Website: home-depot
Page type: newsletter-management
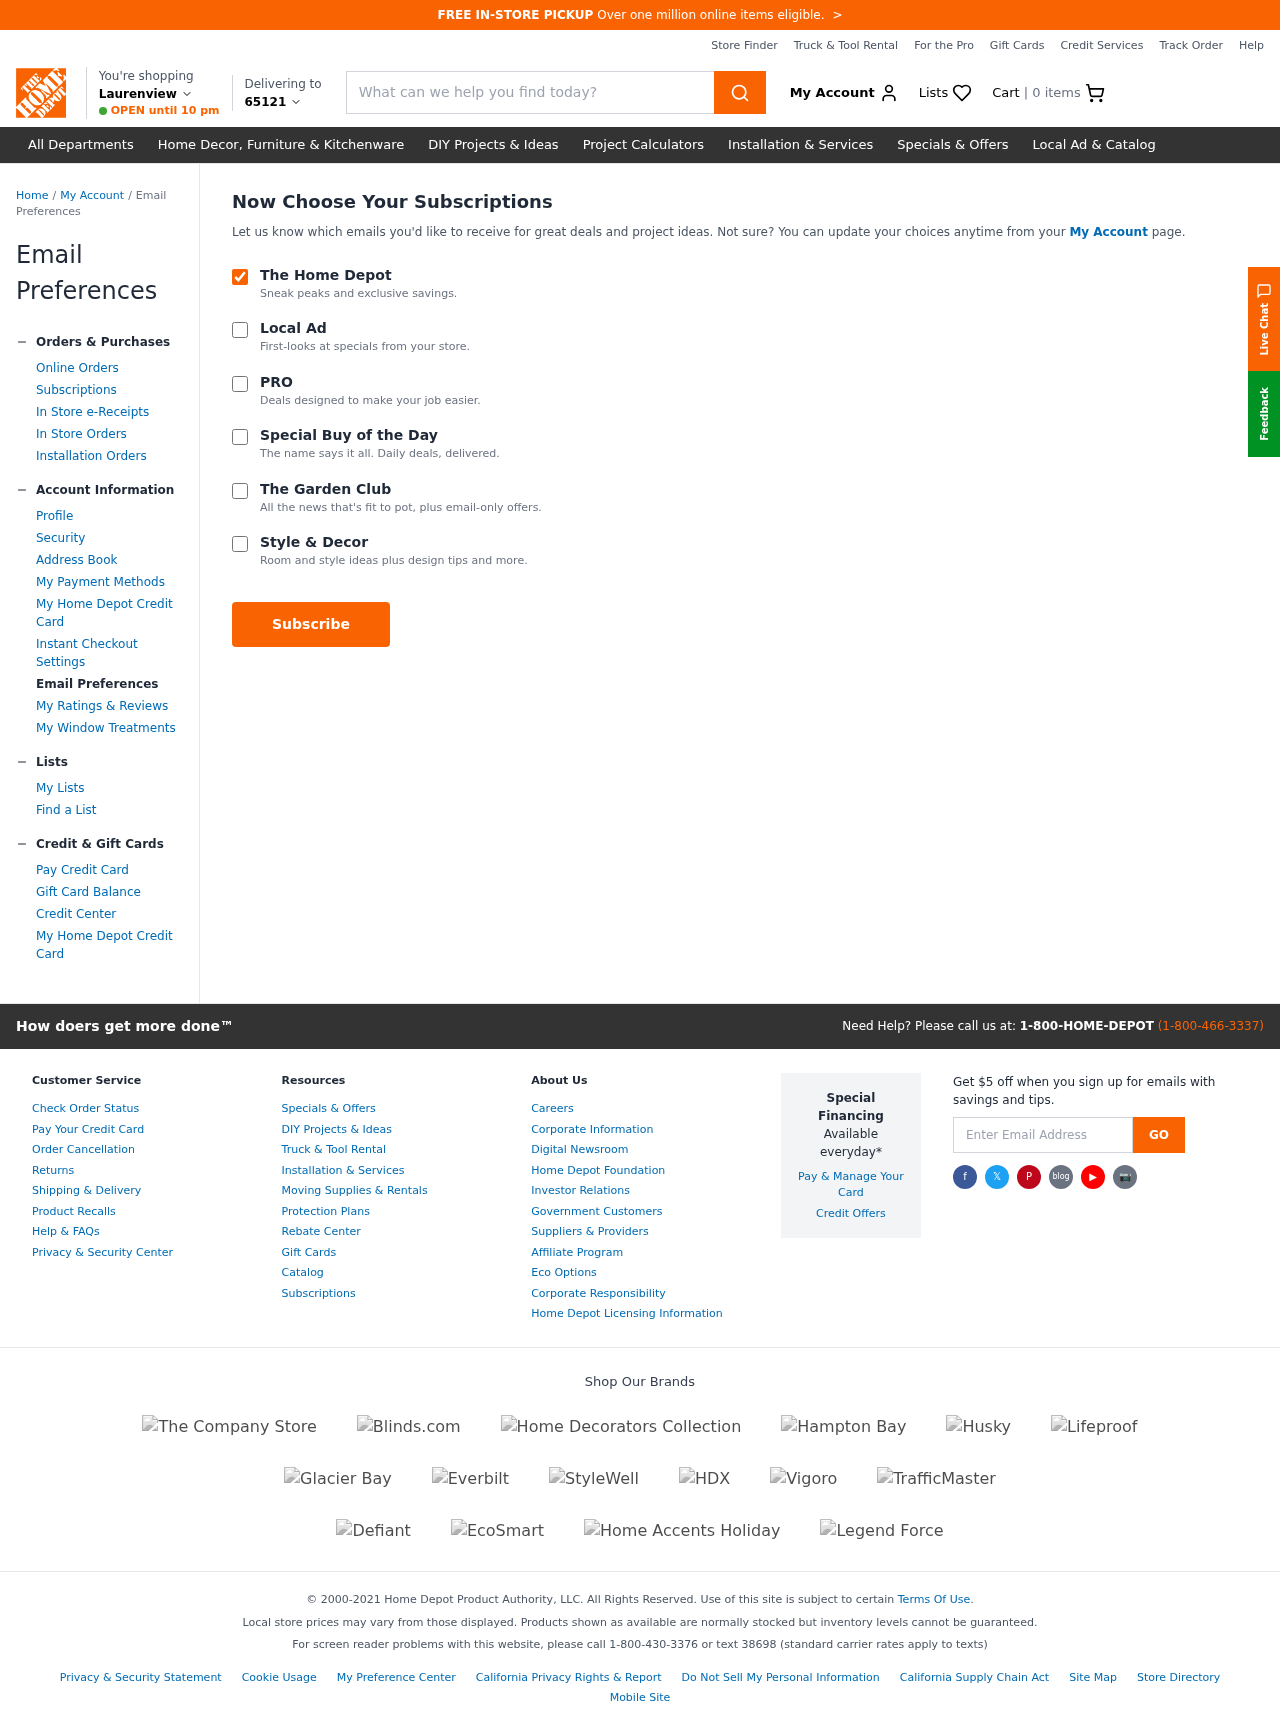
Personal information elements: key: PII_CITY
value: Laurenview
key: PII_POSTCODE
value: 65121
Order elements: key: ORDER_NUM_ITEMS
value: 0
Search elements: key: HEADER_SEARCH
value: What can we help you find today?